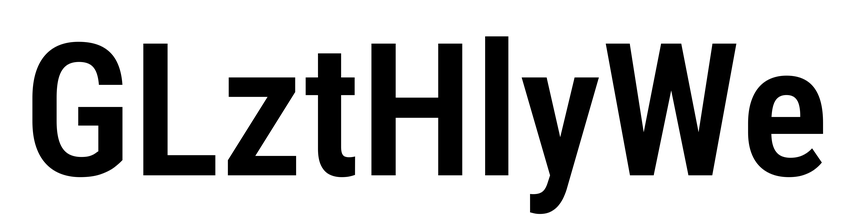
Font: Roboto_Condensed_SemiBold